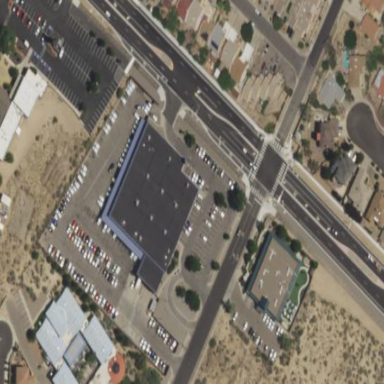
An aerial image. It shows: Post office.